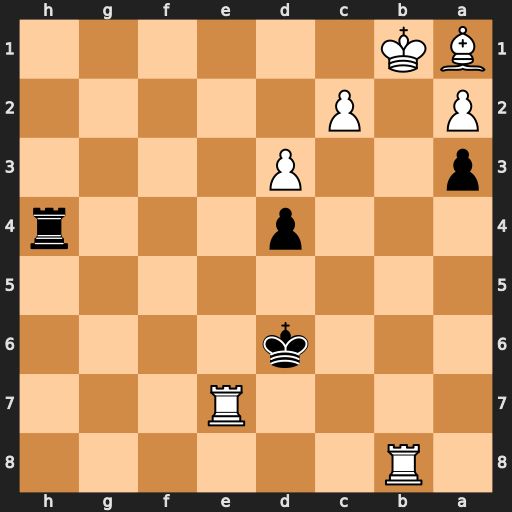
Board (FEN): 1R6/4R3/3k4/8/3p3r/p2P4/P1P5/BK6
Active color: b
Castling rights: -
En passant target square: -
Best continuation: Rh1+ Re1 Rxe1#